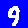
Digit: 9